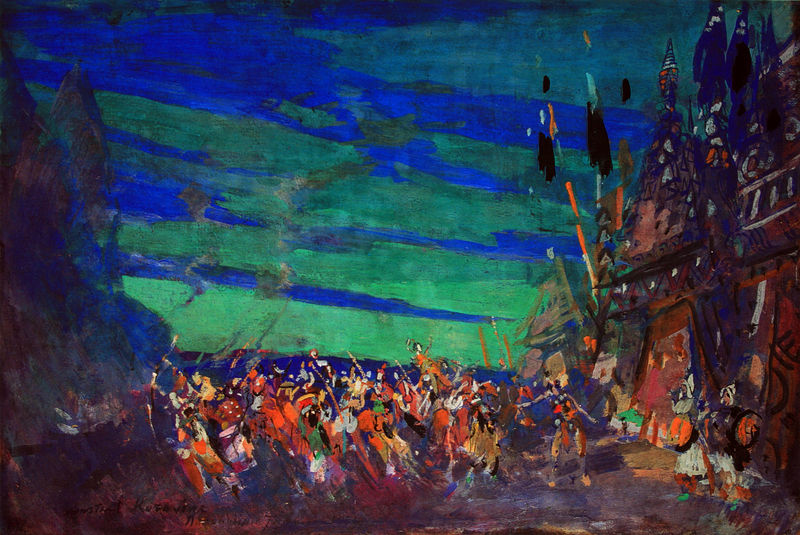
Titel: Bühnenbildentwurf für das Ballett "Prinz Igor"
Künstler: Konstantin Korovin
Standort: Monaco
Institution: Nouveau Musée National
Schlagwörter: angriff, berg, blau, felsen, feuer, gemälde, himmel, kampf, wasser, weiß, wolken, dreieck, frauen, gelb, grün, impressionismus, landschaft, menschen, stadt, abend, bewegung, bunt, männer, nacht, orange, schwarz, szene, tür, türkis, gebäude, haus, rot, schloss, expressionismus, fest, malerei, menge, ornament, symbolismus, bärte, wand, architektur, spitze, stehen, tod, tot, tragen, signatur, öl, dämmerung, häuser, norden, rauch, dunkelheit, bühne, theater, rosa, schräg, pferde, reiter, schnell, farbig, japan, schiff, bogen, fahnen, fassade, fahne, flagge, russland, berge, modern, wüste, giebel, mauer, farbe, lila, violett, türe, figuren, dampf, krieg, schlacht, wild, balcony, blue, crowd, fight, men, oil, palace, people, red, soldaten, soldier, soldiers, swords, white, women, black, dark, expressionism, figures, green, painting, yellow, inschrift, streifen, brown, tor, schauspiel, flucht, grünblau, bögen, punkte, penis, eingang, schild, burg, türme, kreml, expressionistisch, festung, grafisch, attacke, waffen, getümmel, tupfen, entwurf, menschenmenge, ritter, armee, heer, wimpel, graphisch, chinesisch, aussenansicht, gemäuer, stadttor, bedrohung, verwischt, smoke, blaugrün, expressiv, cliff, life, sky, heben, märchen, krieger, building, house, mountain, mountains, water, street, pinselstriche, lanzen, costume, knight, waagerecht, tempel, speer, speere, flaggen, stange, entrance, night, gottheit, pyramide, aurora, schemen, dreiecke, castle, color, army, battle, fackel, pfeil, bau, movement, pfeile, kandinsky, turbane, schutz, door, flag, zelt, abstract, bright, outside, person, standarte, wikinger, nordlicht, flags, fort, troja, buildings, gate, fackeln, grupe, skizzenhaft, himml, farbenfroh, indianer, türkies, motion, war, fire, shield, warrior, sxhwarz, water color, tippi, paint, stripe, pyramiden, maya, südamerika, mongolen, belagerung, entern, pfeil und bogen, dance, tipi, tippie, bogenschützen, ritual, guards, erstürmung, stürmung, bold, nordisch, schlachtszene, türlis, flcuht, chaos, guns, indians, banner, salven, dying, spear, general, sheild, warriors, expressionissmus, fortress, k, weapons, drawbridge, schlahct, troja belagerung, jerchio, pageant, pompei, troops, bule, strike, archer, wadden, pfezl, siege, sodlaten, archers, wüster, coarse, patel, fla, redgreen, tippy, striking, ppurple, surealist, brandpfeil, blue sky war, beauty of war